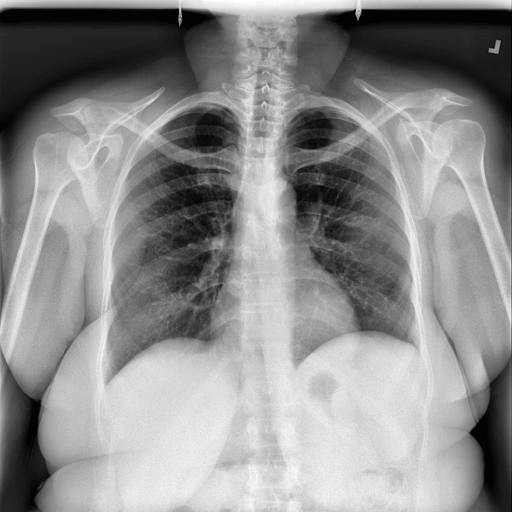
Finding: NORMAL